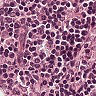
Metastatic tissue present: no